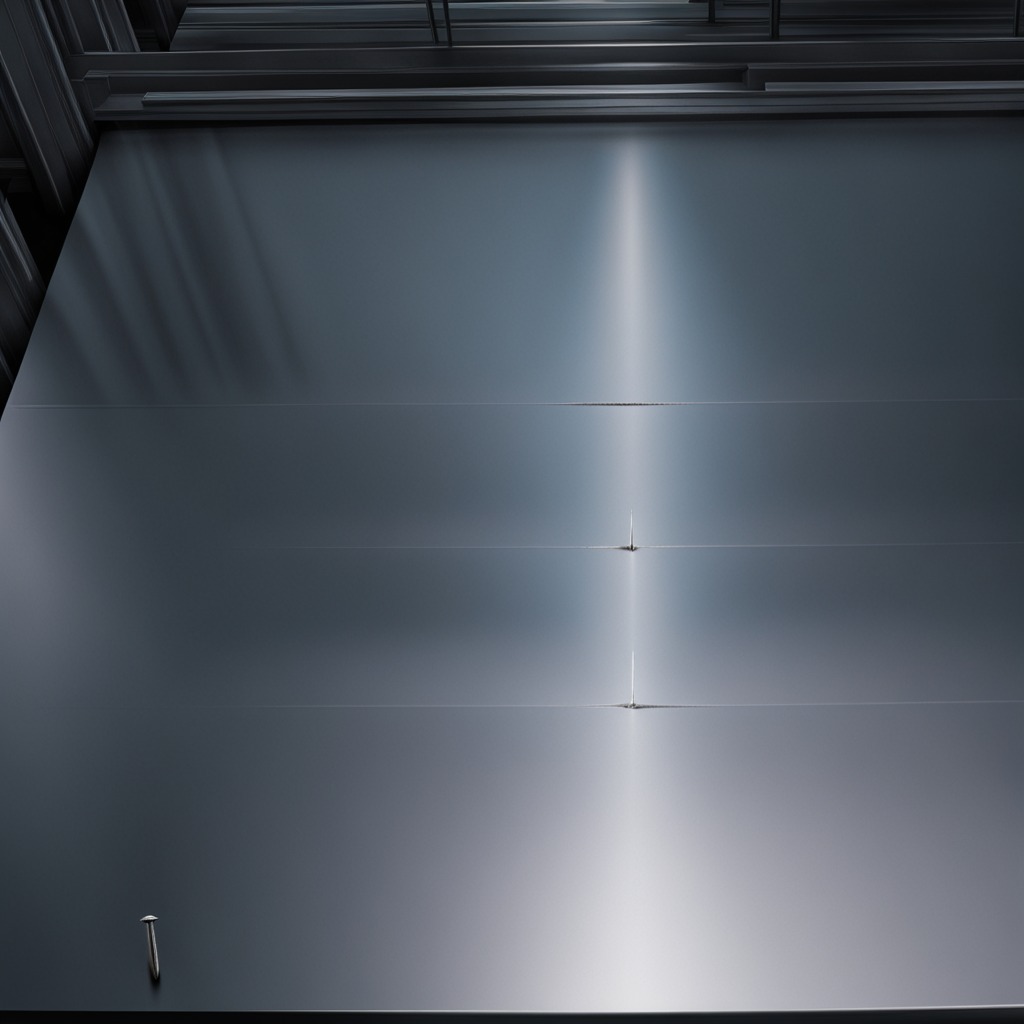
An iron nail is lying on the clean empty table in a basement in the evening.